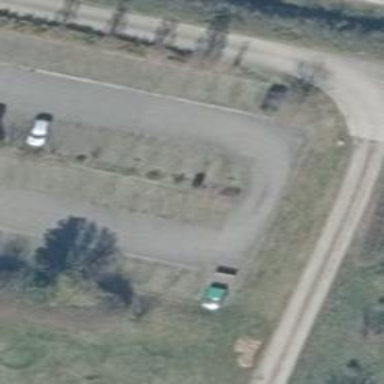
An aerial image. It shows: Parking area with surface.